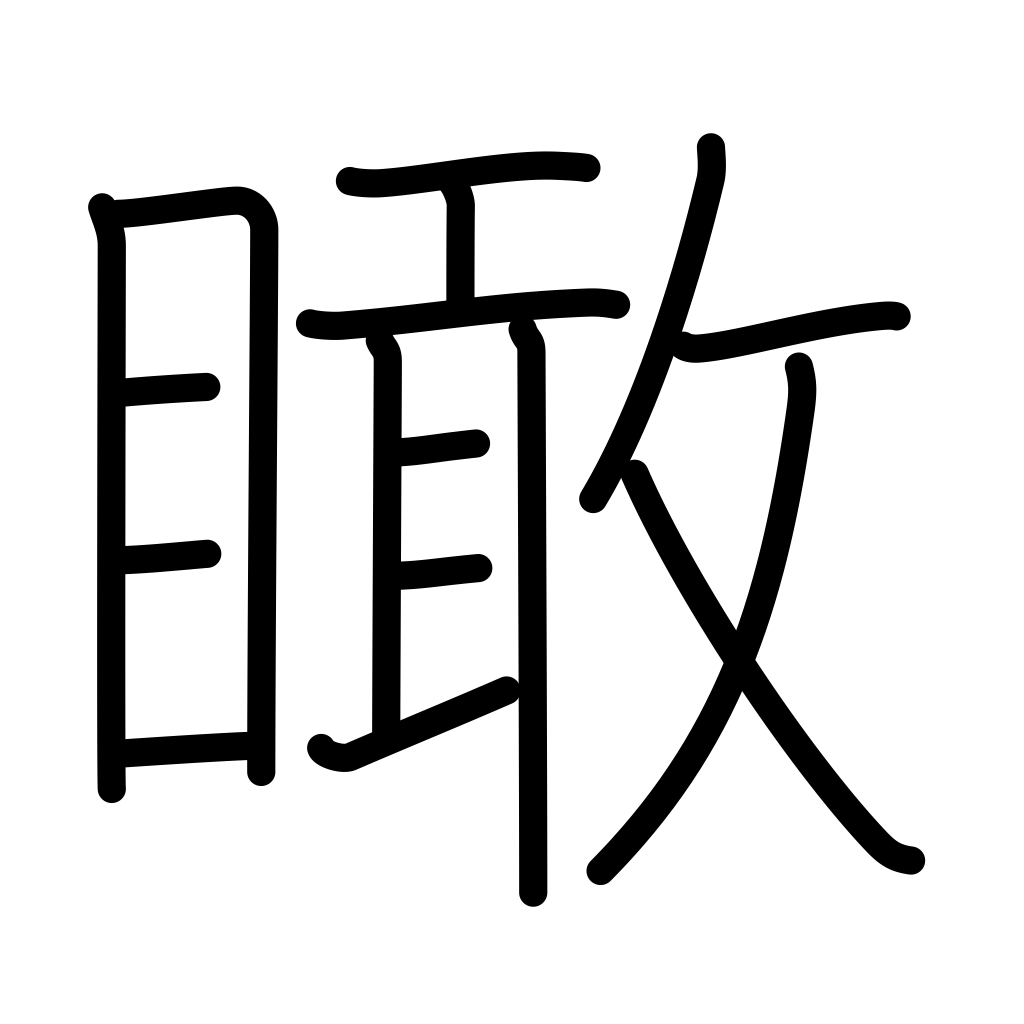
Meaning: look, see